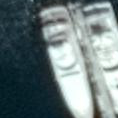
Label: Civil_yacht